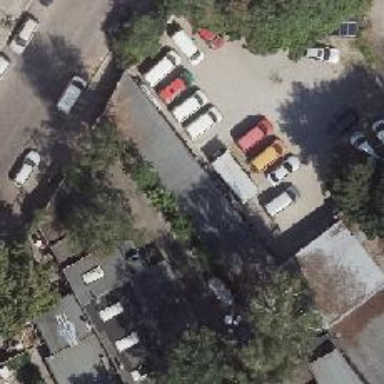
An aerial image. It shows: Car repair shop.